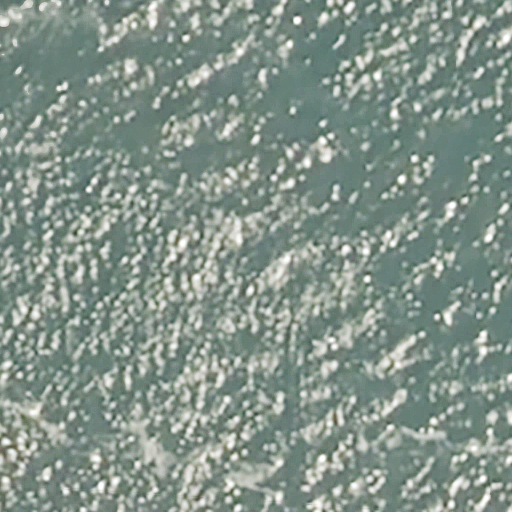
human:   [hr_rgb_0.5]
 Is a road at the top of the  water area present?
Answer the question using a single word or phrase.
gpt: no

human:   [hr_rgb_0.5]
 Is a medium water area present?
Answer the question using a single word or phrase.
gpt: no

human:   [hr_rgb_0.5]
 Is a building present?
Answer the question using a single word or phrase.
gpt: no

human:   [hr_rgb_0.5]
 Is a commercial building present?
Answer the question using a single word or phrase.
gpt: no

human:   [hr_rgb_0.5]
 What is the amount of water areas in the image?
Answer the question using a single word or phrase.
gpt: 1

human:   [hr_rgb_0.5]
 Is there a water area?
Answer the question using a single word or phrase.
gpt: yes

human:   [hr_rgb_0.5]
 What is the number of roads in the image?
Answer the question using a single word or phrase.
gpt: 1

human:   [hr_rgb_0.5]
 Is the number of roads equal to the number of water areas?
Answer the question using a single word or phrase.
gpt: yes

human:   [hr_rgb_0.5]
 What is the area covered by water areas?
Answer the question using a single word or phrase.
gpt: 10603m2

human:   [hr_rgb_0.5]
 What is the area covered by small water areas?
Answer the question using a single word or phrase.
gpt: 0m2

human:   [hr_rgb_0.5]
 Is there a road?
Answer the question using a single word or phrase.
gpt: yes

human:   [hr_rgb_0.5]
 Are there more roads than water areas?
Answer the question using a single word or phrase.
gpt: no

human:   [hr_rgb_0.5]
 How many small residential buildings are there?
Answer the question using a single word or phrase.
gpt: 0

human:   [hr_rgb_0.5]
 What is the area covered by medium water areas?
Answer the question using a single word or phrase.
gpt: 0m2

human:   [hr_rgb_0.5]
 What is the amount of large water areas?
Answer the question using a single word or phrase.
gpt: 1

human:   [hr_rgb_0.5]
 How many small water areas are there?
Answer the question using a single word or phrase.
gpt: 0

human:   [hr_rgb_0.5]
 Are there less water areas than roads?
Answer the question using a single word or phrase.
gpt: no

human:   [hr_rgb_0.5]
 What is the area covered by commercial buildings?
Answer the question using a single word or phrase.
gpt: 0m2

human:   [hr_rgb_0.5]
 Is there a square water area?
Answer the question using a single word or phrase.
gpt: no

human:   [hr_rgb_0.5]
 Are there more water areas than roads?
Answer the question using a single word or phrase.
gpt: no

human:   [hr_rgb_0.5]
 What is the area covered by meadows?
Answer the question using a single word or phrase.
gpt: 0m2

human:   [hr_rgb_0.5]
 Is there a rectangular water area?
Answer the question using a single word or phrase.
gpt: yes

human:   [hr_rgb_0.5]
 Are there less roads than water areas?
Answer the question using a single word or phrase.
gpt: no

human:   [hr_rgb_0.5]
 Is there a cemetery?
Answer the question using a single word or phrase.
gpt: no

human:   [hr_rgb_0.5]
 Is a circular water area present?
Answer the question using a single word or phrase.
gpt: no

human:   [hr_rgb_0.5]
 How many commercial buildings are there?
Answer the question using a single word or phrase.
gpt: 0

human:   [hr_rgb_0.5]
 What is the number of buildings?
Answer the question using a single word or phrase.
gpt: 0

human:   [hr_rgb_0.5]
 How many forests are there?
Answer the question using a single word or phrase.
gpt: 0

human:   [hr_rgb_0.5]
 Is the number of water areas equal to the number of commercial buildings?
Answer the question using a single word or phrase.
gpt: no

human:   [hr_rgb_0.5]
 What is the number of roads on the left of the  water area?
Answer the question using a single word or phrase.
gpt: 1

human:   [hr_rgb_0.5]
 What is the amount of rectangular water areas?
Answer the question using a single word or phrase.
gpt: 1

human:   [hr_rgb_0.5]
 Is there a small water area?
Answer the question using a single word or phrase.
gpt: no

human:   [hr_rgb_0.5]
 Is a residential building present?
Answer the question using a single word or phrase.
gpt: no

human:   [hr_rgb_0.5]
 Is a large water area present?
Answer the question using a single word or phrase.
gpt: yes

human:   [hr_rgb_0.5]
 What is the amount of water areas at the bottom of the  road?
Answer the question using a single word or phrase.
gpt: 0

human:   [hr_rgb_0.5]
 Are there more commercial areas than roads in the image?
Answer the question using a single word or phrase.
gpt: no

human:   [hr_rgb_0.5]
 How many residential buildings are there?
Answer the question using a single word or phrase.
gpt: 0

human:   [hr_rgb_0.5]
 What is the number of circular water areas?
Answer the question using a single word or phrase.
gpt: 0

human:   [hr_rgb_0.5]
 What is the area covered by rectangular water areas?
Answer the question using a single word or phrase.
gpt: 10603m2

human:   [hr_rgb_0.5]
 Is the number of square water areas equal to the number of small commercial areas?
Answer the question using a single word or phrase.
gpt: yes

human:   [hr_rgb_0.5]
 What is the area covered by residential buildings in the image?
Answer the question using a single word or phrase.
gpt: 0m2

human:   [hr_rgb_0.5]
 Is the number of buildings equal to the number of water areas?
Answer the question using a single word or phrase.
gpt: no

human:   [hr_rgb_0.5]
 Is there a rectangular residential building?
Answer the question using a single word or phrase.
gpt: no

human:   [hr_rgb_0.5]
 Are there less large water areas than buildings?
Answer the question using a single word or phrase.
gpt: no

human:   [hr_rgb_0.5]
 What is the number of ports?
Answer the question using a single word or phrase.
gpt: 0

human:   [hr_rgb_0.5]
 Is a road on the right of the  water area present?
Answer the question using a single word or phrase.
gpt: no

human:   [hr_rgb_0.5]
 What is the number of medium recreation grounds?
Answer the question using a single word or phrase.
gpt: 0

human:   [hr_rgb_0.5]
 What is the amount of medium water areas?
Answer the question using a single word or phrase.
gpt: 0

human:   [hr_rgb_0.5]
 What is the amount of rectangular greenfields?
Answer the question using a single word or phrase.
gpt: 0

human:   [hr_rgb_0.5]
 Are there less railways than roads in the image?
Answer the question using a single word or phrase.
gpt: yes

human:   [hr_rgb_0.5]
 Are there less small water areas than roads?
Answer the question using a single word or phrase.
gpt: yes

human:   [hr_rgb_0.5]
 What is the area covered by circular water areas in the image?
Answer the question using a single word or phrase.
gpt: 0m2

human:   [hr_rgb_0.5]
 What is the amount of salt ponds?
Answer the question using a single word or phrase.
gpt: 0

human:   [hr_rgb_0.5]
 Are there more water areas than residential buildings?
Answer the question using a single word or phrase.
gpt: yes

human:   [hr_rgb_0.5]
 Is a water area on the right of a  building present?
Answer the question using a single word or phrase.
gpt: no

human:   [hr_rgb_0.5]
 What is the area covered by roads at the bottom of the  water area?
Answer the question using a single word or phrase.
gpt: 0m2

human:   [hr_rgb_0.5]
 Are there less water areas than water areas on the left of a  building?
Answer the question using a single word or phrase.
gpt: no

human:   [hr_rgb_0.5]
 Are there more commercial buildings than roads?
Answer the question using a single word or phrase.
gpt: no

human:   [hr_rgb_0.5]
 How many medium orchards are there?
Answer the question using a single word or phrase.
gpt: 0

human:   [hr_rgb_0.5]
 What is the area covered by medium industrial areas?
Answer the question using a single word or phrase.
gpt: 0m2

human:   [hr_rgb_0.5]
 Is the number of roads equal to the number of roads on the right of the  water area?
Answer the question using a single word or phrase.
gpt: no

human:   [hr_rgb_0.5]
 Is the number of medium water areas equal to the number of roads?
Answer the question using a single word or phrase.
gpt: no

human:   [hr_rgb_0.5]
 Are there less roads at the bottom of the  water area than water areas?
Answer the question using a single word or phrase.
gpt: yes

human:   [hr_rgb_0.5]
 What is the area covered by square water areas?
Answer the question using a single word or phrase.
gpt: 0m2